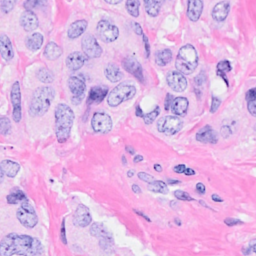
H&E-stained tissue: Breast